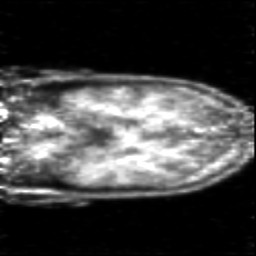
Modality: PET
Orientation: coronal
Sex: male
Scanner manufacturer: siemens